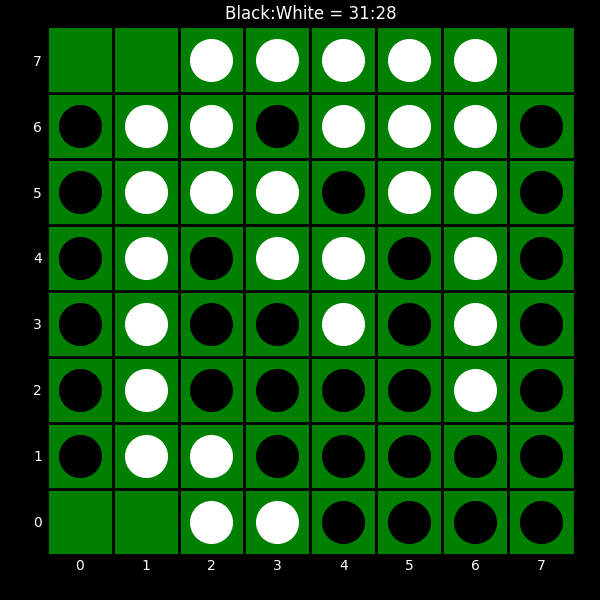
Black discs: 31
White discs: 28